Chest X-ray. View position: AP
Patient age: 48
Patient sex: F
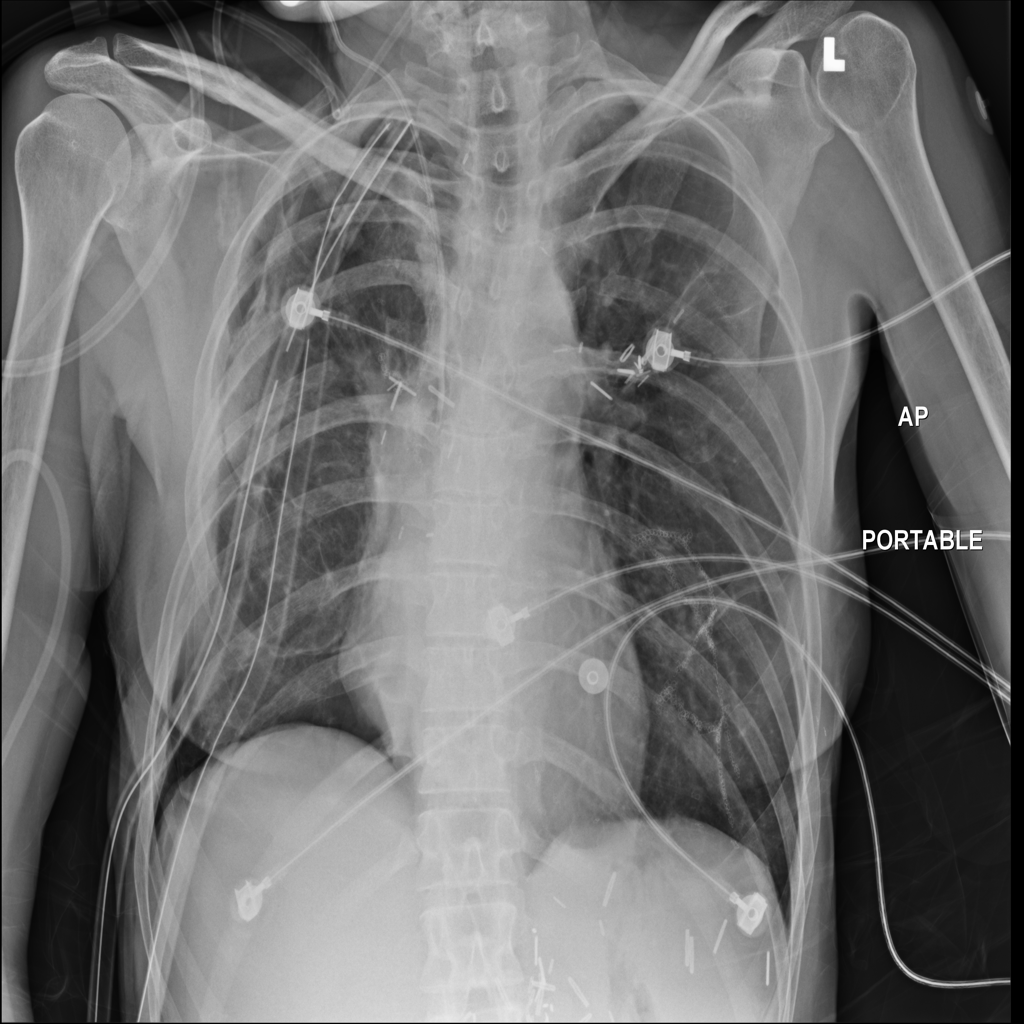
Finding: Pneumothorax